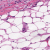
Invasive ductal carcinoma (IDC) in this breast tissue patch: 0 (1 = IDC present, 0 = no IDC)